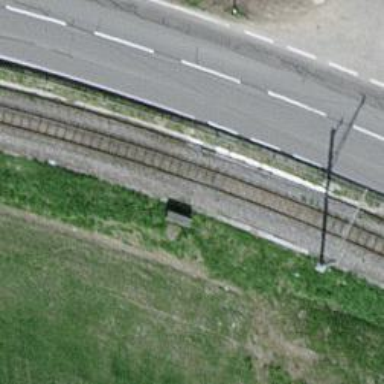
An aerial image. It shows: Narrow-gauge railway track with one electrified contact line.